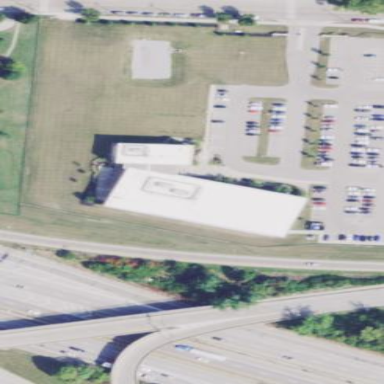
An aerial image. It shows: Commercial building.